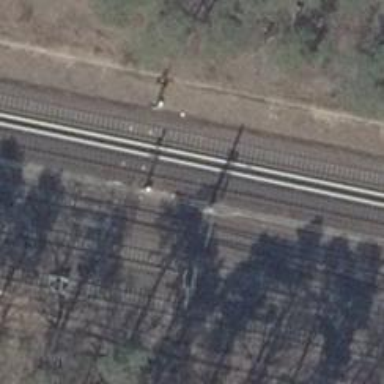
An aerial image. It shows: Railway signal.